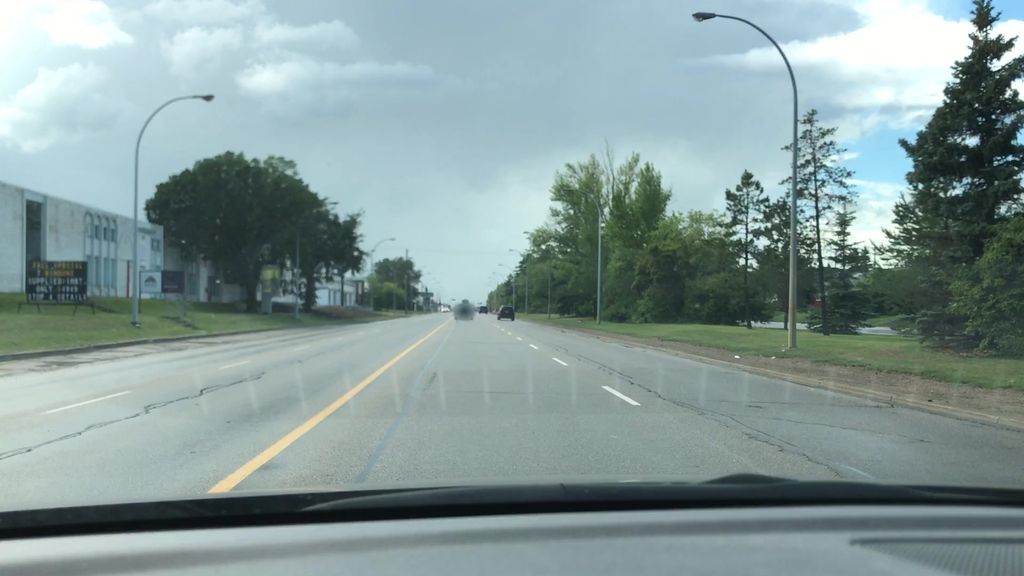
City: edmonton